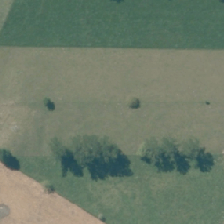
Land cover: high_producing_grassland